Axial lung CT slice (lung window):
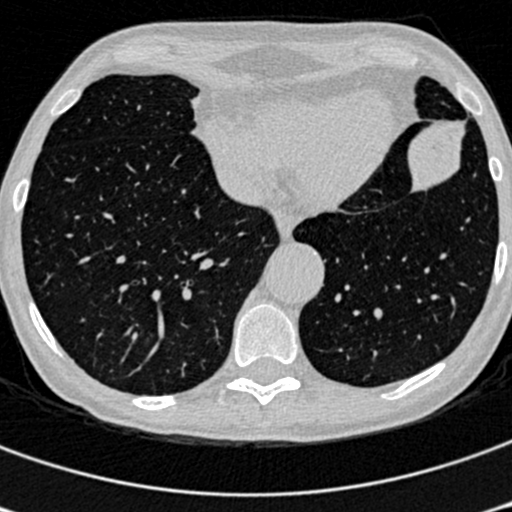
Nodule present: no